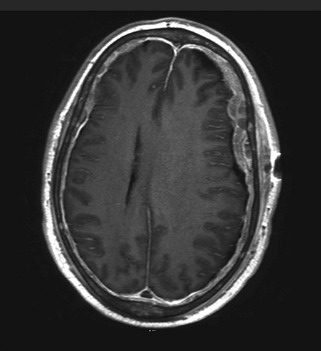
Label: notumor